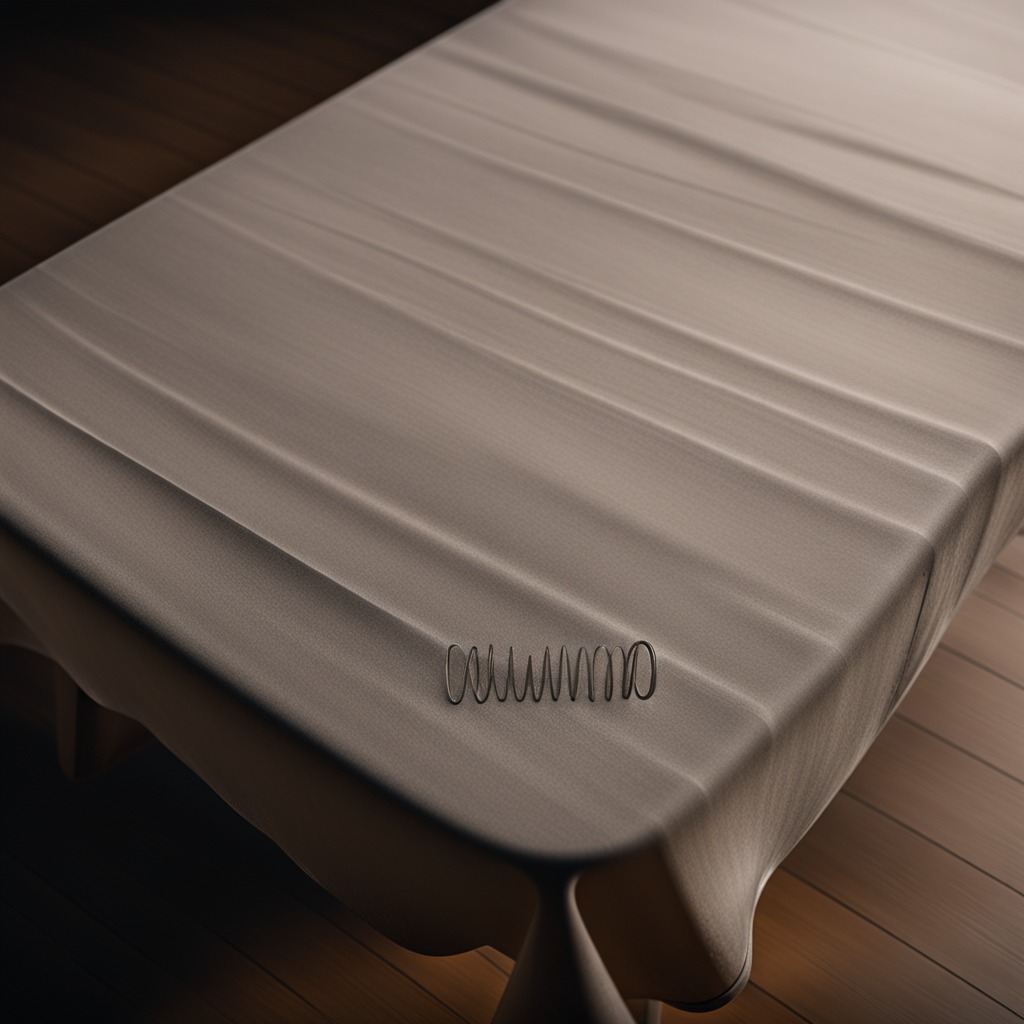
A coiled metal spring lying on the wooden table.